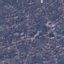
Land use / land cover: Residential